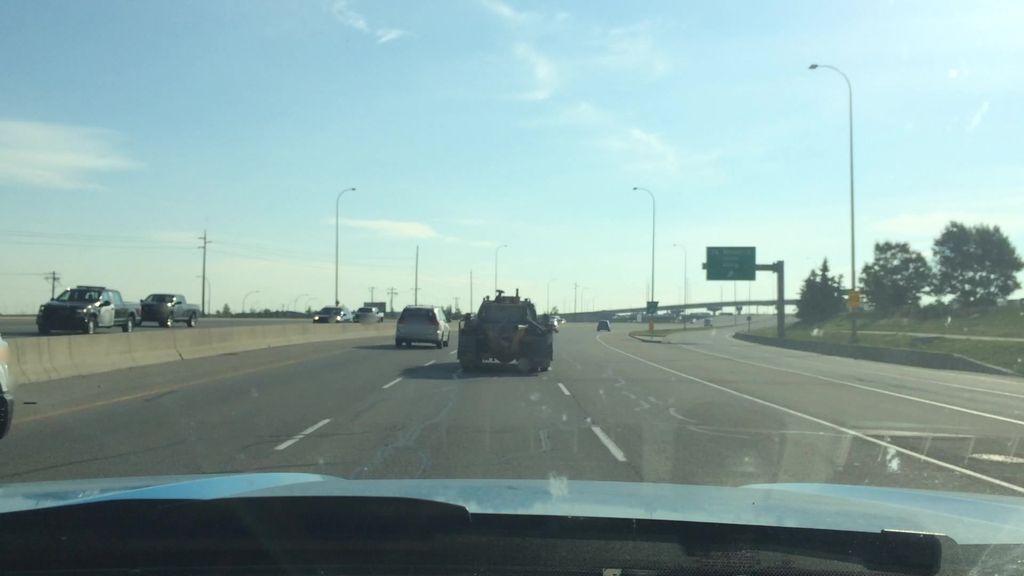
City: calgary